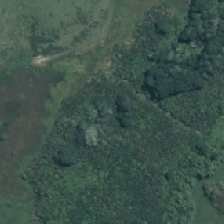
Land cover: grose_broom